Field crop: tomato
Growth stage: 2
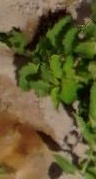
Species: tomato